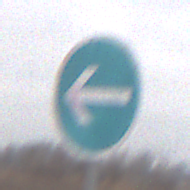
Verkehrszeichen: VorgeschriebeneFahrtrichtungHierLinks
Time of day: Midday
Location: Outdoor (RoadRail)
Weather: Overcast
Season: NotSpecified
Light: Natural